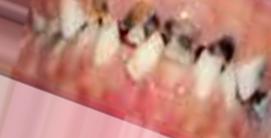
Condition: Caries